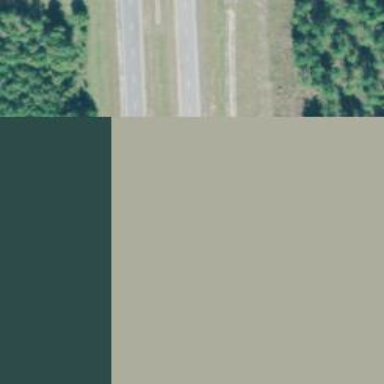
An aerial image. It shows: This image shows trunk highway that functions as expressway.